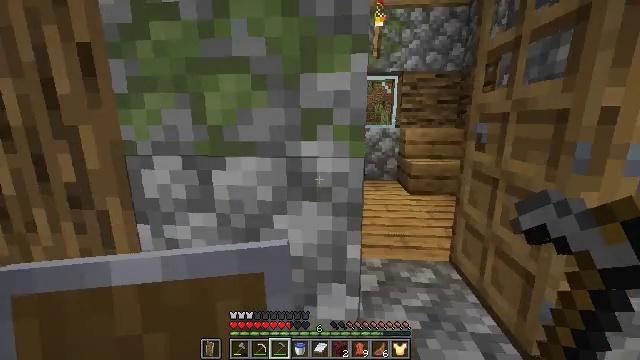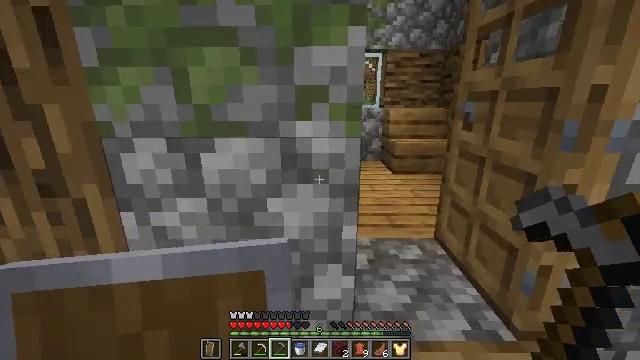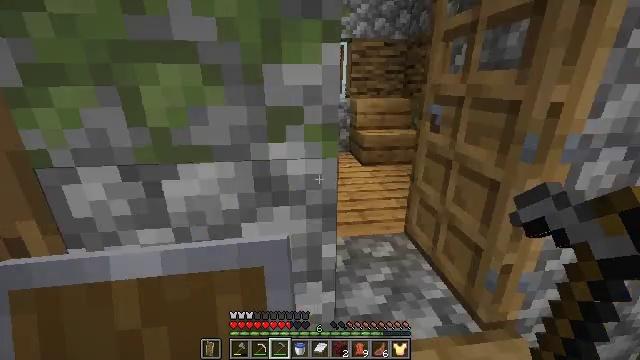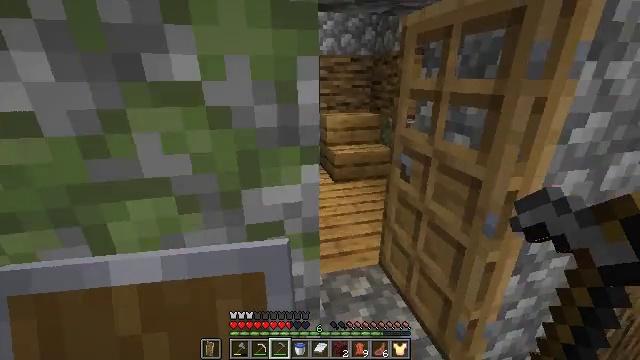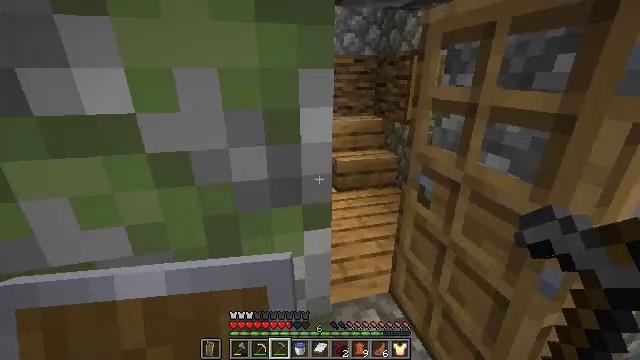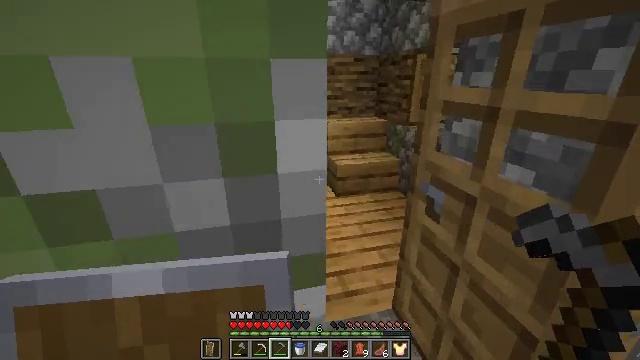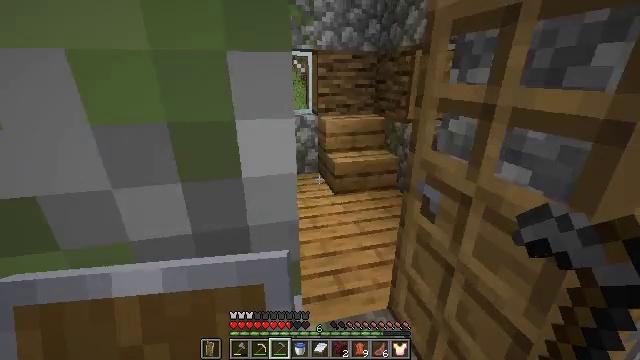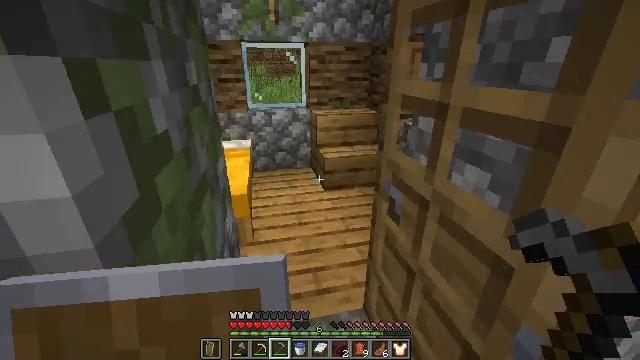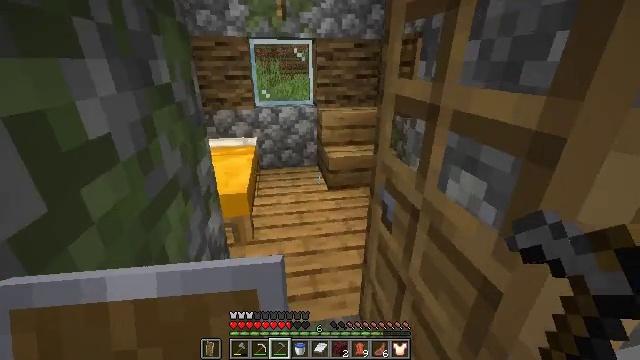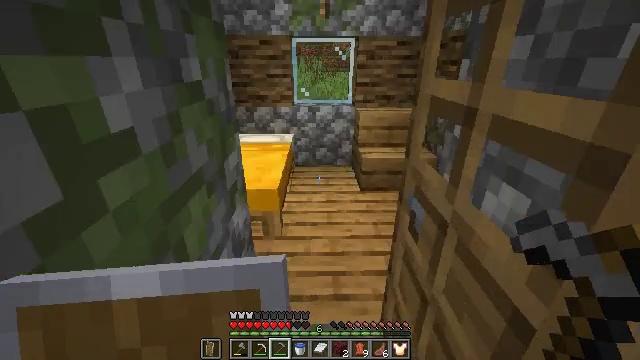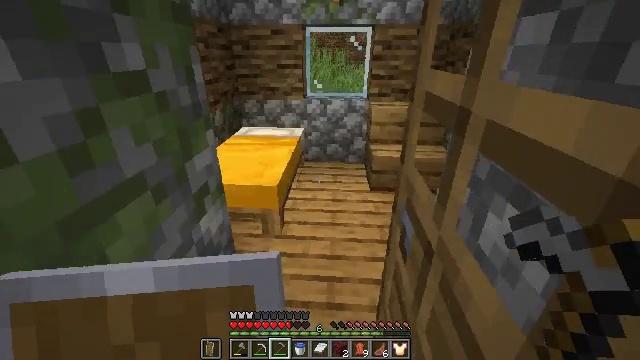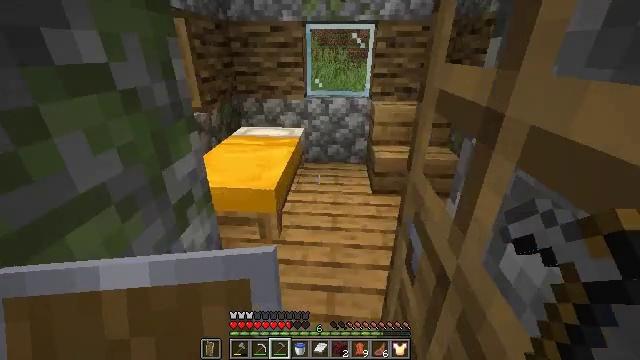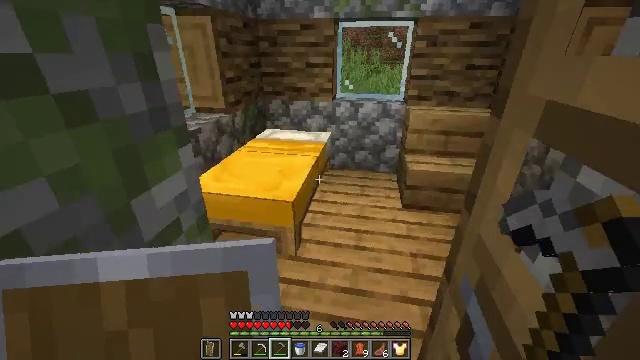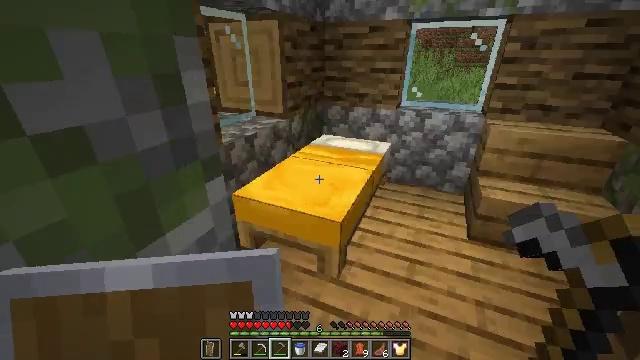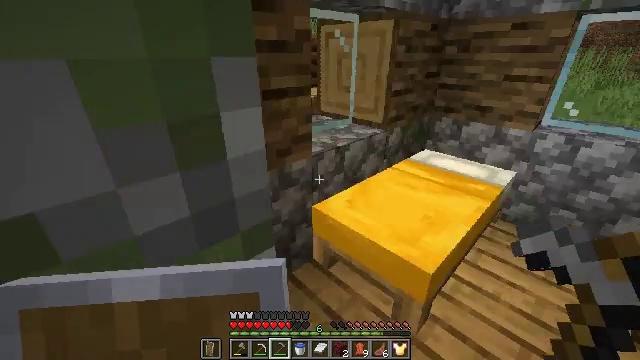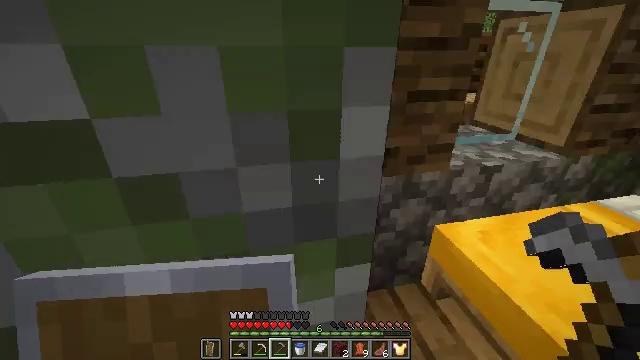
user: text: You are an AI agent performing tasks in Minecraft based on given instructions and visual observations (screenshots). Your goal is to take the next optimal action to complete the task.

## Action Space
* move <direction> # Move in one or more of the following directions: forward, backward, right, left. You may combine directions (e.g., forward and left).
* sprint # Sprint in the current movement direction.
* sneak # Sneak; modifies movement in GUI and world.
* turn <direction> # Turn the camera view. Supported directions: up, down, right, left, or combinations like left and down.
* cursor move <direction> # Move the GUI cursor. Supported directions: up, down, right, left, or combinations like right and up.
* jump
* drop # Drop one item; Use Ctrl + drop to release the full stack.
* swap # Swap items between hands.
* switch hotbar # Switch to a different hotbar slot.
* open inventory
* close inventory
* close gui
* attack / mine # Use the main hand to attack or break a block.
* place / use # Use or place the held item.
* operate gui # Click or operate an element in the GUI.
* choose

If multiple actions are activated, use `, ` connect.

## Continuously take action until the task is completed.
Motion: motion action
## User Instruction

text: Break the hay block to collect it.
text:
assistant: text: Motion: move forward, turn right and down
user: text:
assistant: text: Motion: move forward, turn right and down
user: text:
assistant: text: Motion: move forward, turn right and down
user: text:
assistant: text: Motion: move forward
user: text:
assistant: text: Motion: move forward
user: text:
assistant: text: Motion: move forward and move right
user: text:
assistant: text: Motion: move forward and move right, turn left and down
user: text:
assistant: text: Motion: move forward and move right, turn left
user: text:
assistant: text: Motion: move forward and move right, turn left
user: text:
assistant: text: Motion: move forward, turn left and down
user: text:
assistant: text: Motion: move forward
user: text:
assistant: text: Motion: move forward, turn left
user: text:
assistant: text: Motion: move forward, turn left
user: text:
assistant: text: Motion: move forward, turn left
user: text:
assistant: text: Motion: turn left
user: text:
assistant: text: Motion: turn left
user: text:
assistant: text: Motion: move forward, turn left and up
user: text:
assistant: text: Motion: move forward, turn left
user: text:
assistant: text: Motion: move forward, sprint, turn left
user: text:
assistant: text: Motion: move forward, sprint, turn left
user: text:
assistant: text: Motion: move forward, sprint
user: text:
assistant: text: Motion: move forward, sprint
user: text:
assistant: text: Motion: move forward, sprint
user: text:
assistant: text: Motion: move forward, sprint, turn right
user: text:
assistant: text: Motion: move forward, sprint, turn right
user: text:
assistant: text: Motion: move forward, sprint, turn right
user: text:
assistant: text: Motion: move forward, sprint
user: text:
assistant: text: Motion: move forward, sprint, turn right and up
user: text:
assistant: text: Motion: move forward, sprint, turn right
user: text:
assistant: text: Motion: move forward, sprint, turn right